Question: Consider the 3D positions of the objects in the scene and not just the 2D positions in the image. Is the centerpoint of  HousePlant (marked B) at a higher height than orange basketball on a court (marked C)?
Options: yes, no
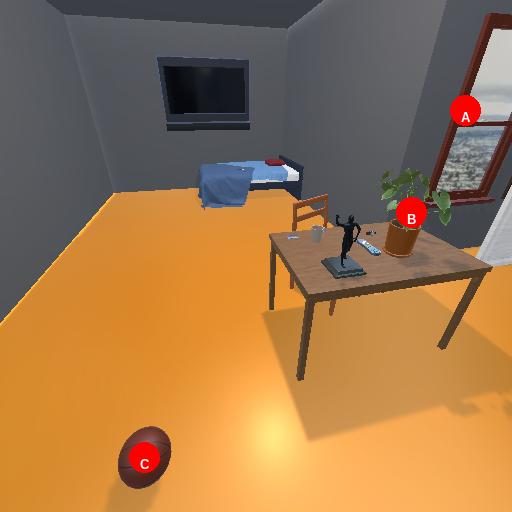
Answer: yes